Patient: sex F, age 56
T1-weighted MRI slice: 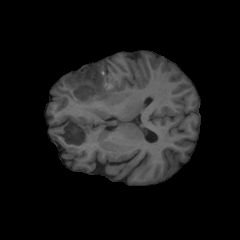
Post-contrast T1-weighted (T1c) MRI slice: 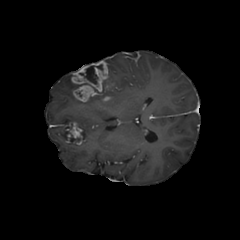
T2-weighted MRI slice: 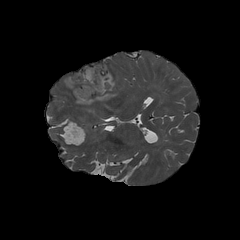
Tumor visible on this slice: yes
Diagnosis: Glioblastoma, IDH-wildtype
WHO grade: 4